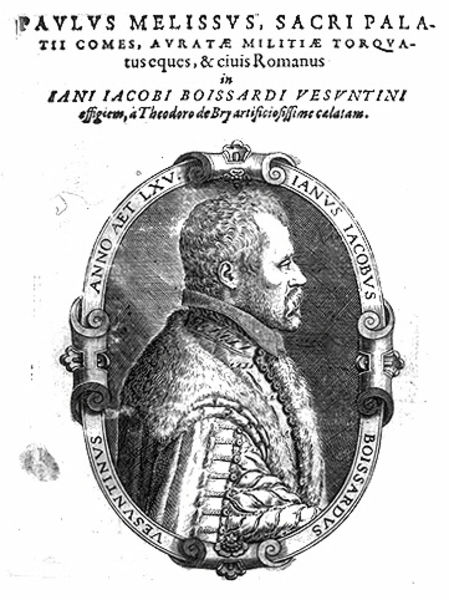
Titel: Bildnis des Johann Jakob Boissard
Künstler: Theodor de Bry
Institution: (Seriendruck)
Schlagwörter: mann, umhang, weiß, brust, grau, mund, nase, ohr, profil, schwarz, zeichnung, blick, ornament, bart, schnurrbart, arm, barock, kragen, pelz, rahmen, ärmel, bildnis, portrait, porträt, auge, haare, mantel, adel, blatt, person, locken, schulter, vornehm, oval, schrift, kette, grafik, inschrift, büste, verzierung, wange, name, buch, medaillon, paul, druck, druckgraphik, schnitt, schwarz-weiß, radierung, stich, seite, illustration, text, beschriftung, überschrift, ritter, rüstung, kurz, rom, fleck, buchdruck, jahr, wappen, pelzkragen, wangenknochen, voluten, seitenprofil, medaille, schnecken, emblem, heilig, kupferstich, brau, latein, rocaille, umschrift, frühe neuzeit, neuzeit, ianus, jakob, seriendruck, jacobus, anno, paulus, pala, janus, pfalzgraf, latien, jacobi, ianus iacobus, linksgewendet, vorsatzblatt, melissus, 65, sacripala, romanus, sacri, milissus